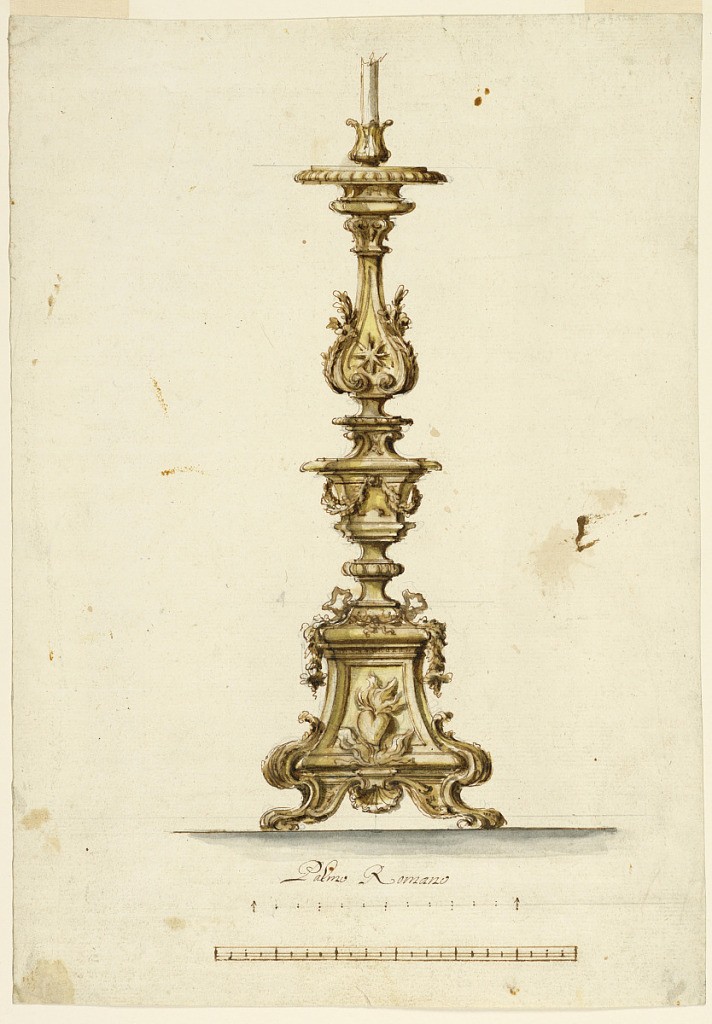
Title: Design for a Candlestick
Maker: Italian, Italian, possibly Roman
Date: ca. 1780
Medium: Pen and brown ink, brush and wash, gray wash, yellow watercolor, graphite on cream laid paper
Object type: Drawing
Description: Base of candlestick has a burning heart above a flame. The shaft is designed as a high decorative vase with knots and  garlands at base and surrounding the body, ending in a baluster with an eight pointed star.